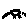
Label: sun